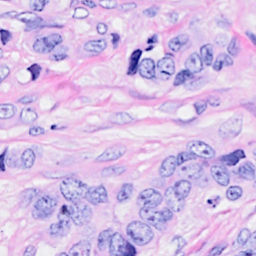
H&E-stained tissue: Breast